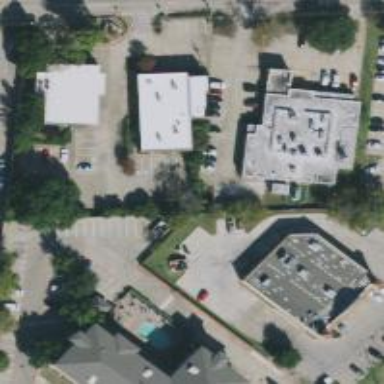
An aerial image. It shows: Clinic.